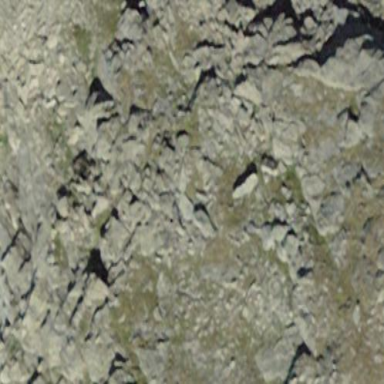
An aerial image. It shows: Landscape of bare rock.